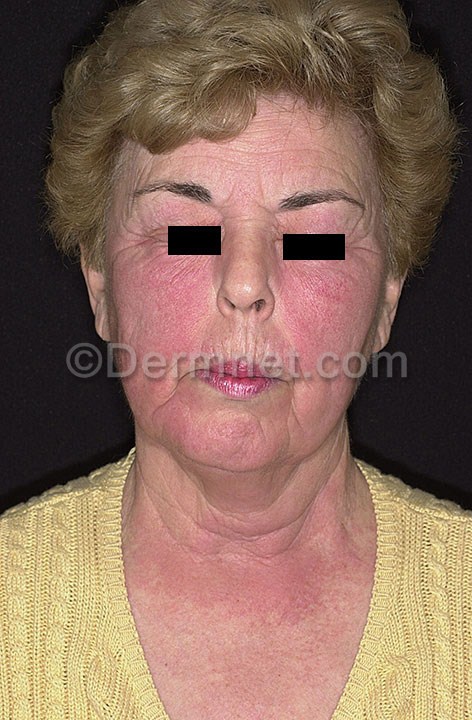
Disease: Poison Ivy Photos and other Contact Dermatitis